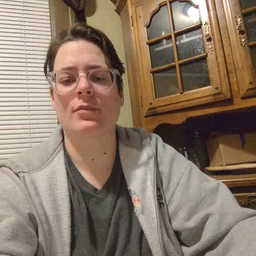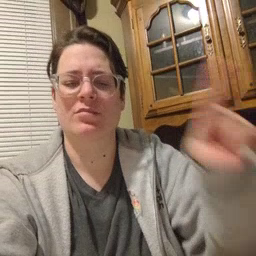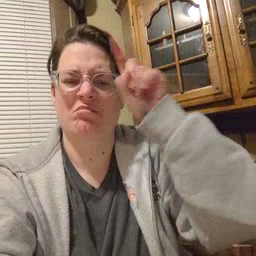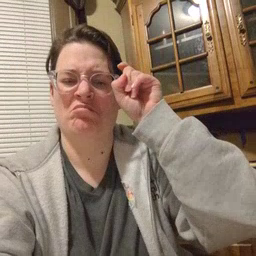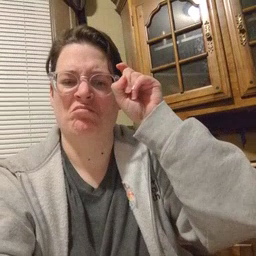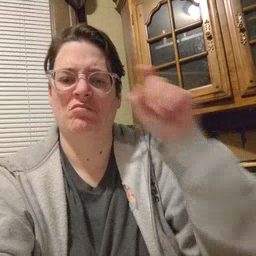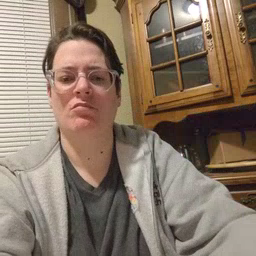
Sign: puzzle